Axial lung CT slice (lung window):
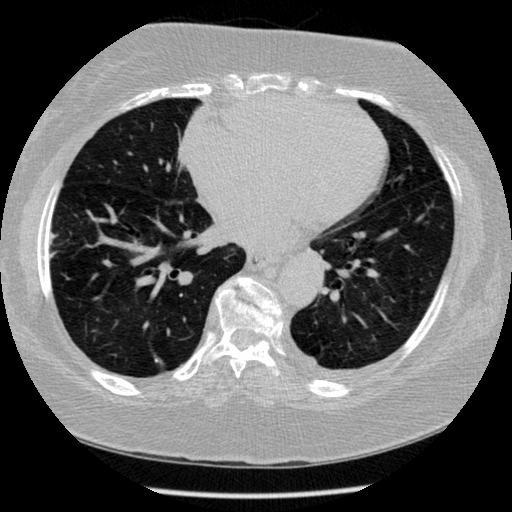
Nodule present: no